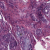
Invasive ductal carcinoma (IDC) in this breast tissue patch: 1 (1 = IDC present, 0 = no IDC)